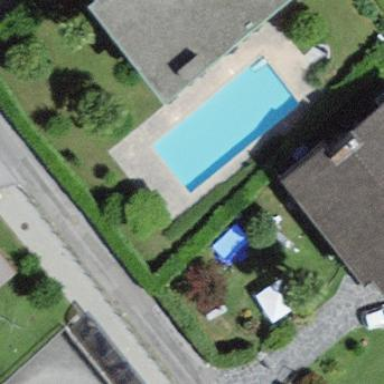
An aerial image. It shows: Swimming pool located in leisure land.